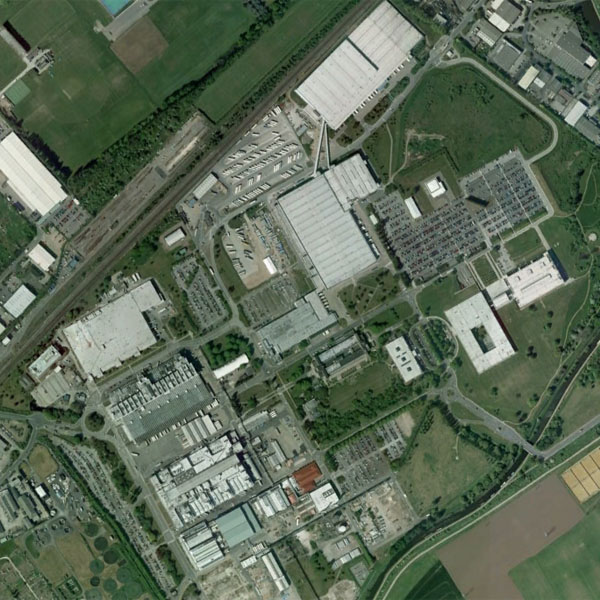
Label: Industrial